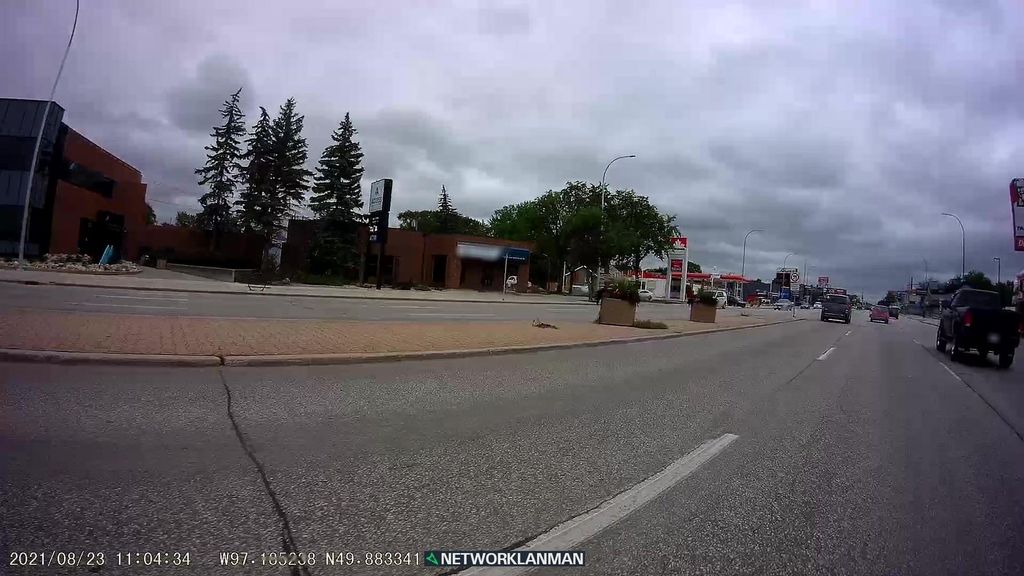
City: winnipeg